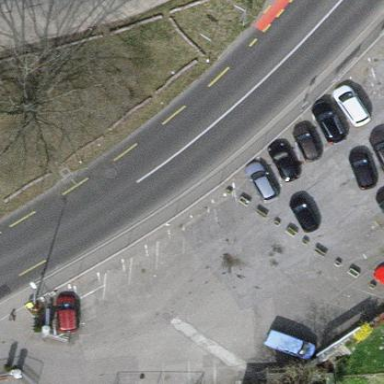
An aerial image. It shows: Parking area with surface.